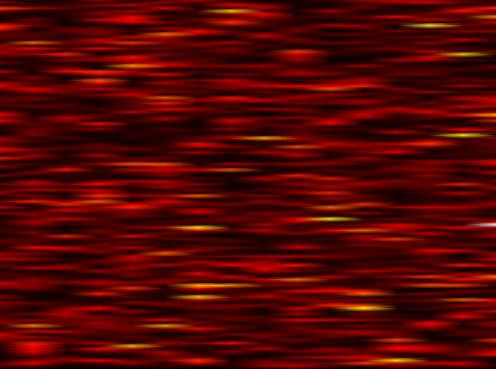
Label: UFMC